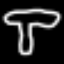
Label: mushroom